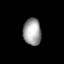
Tissue: lung
Cell type: Smooth muscle cells
Senescence score: 0.5573
Nuclear area (px): 472
Mean DAPI intensity: 160.415